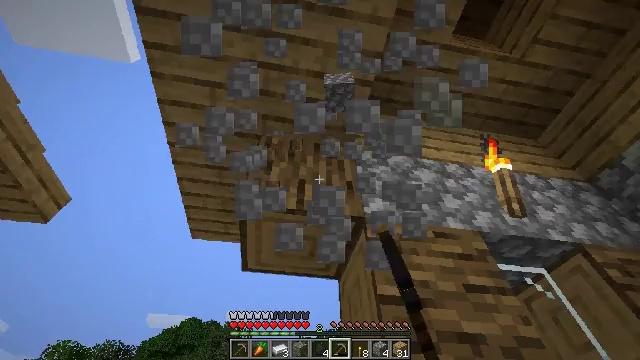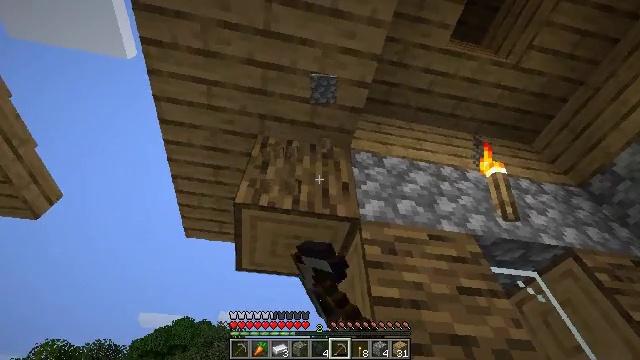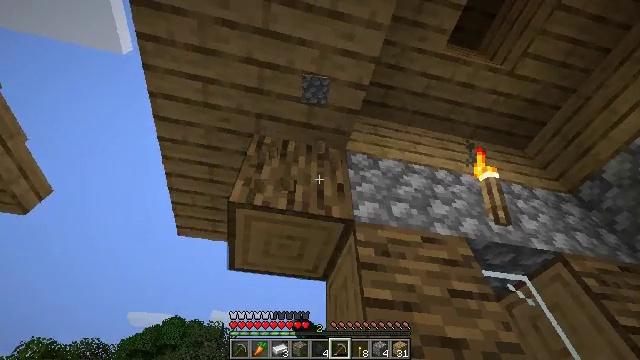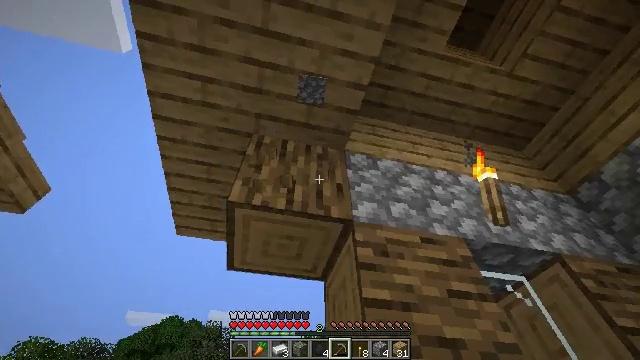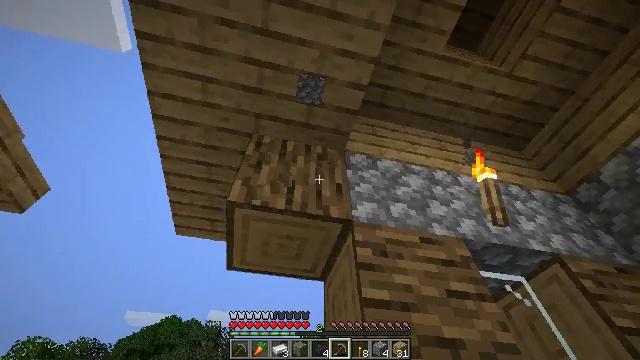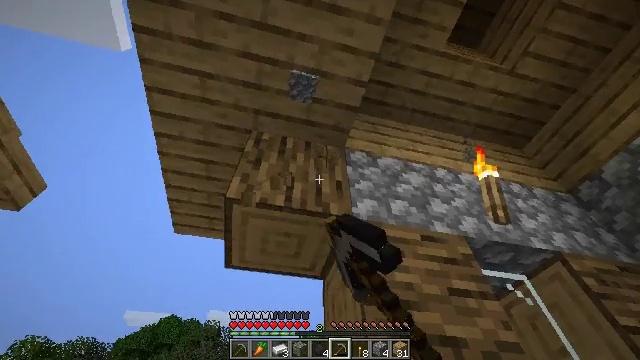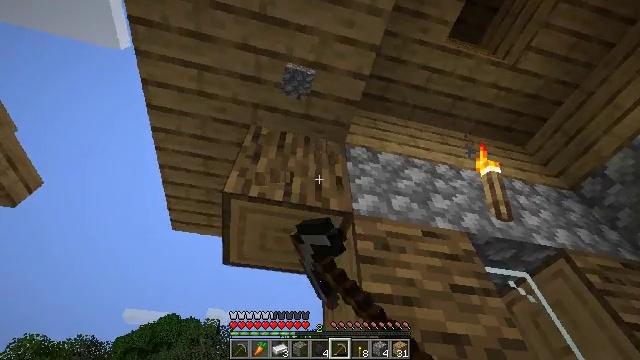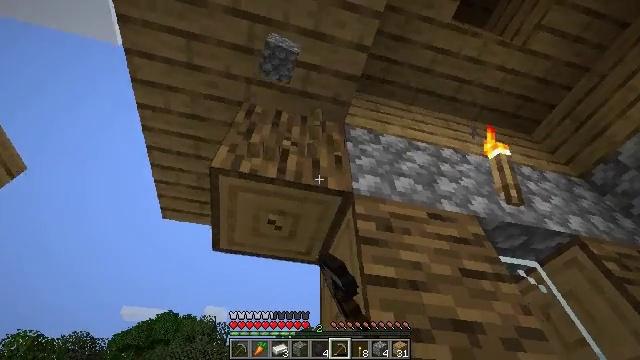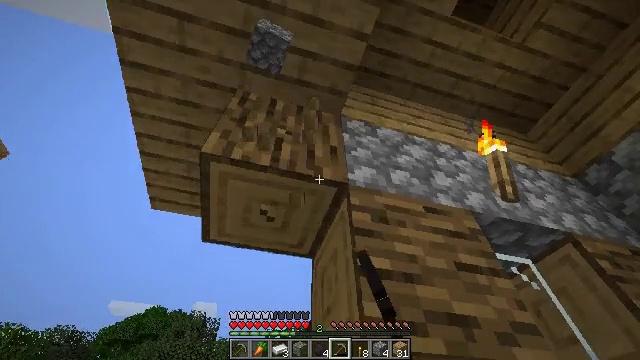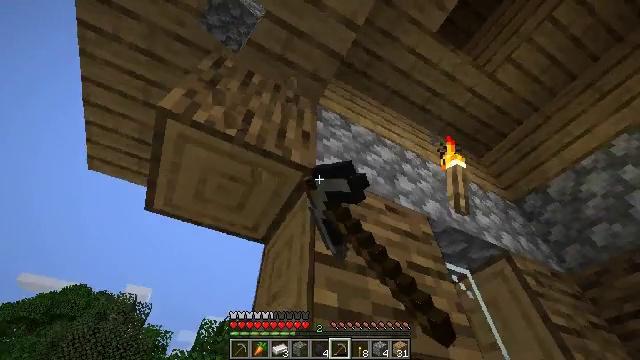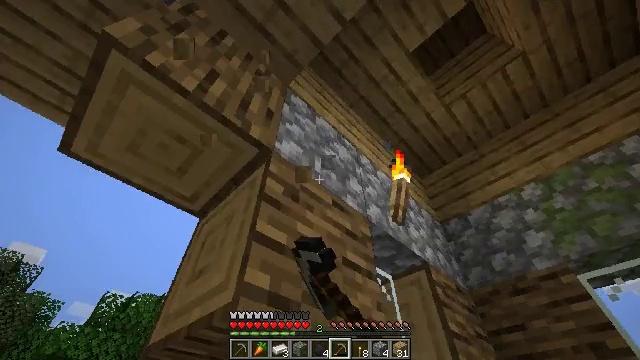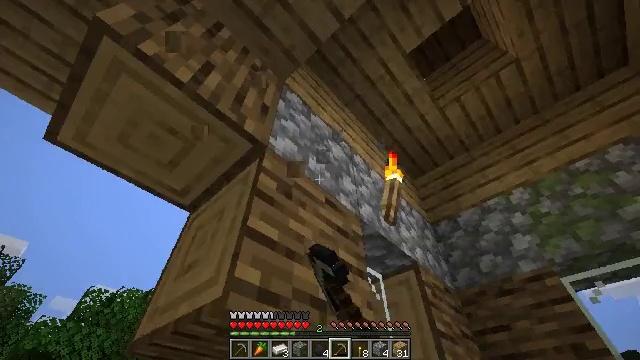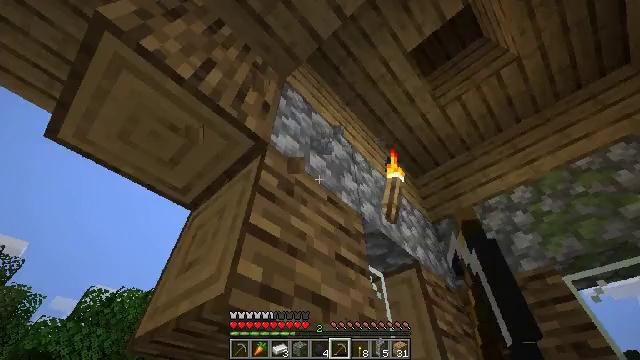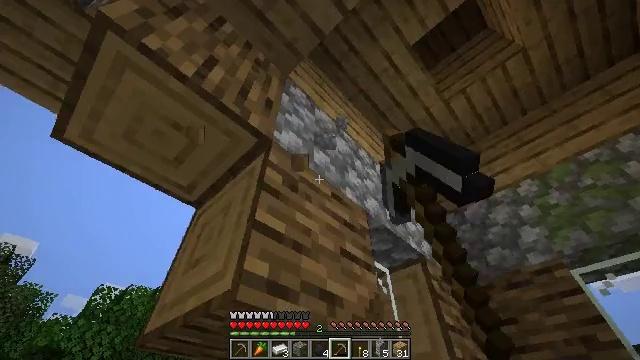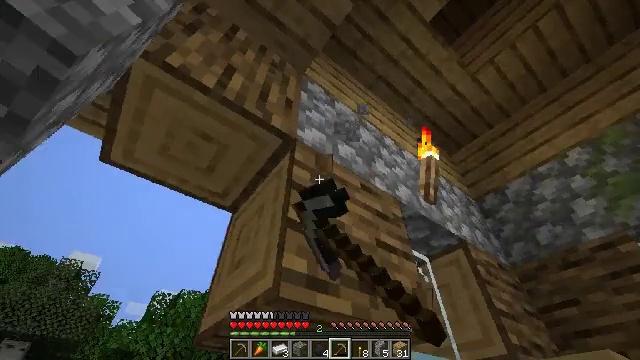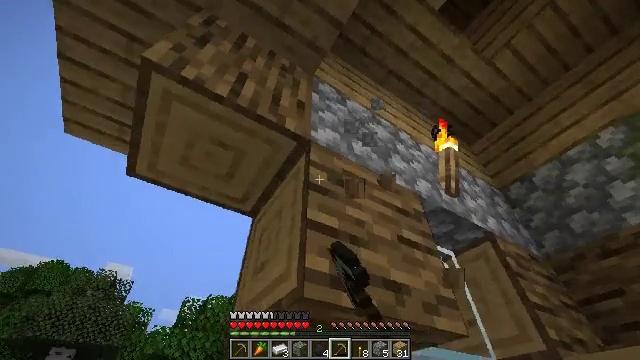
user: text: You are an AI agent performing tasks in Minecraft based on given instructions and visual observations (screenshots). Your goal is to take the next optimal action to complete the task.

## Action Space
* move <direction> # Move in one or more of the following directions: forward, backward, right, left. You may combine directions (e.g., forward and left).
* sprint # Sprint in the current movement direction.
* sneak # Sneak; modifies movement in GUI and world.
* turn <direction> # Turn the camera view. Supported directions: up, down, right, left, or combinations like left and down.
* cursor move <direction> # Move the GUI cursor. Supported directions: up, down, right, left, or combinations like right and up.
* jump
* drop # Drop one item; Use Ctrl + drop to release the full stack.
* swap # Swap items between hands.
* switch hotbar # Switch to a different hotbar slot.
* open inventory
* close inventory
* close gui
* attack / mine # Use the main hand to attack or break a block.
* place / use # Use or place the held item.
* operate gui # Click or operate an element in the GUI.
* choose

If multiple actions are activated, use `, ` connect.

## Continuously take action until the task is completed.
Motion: motion action
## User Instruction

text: Mine the oak log.
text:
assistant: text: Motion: turn right, attack / mine
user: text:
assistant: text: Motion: turn right, attack / mine
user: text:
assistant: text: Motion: attack / mine
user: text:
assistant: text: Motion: attack / mine
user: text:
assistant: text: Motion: move forward, attack / mine
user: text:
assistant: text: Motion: move forward, attack / mine
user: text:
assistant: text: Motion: move forward, attack / mine
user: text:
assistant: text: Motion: turn right, attack / mine
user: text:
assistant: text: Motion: turn right, attack / mine
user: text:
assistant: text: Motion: turn right and down, attack / mine
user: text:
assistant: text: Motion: turn right, attack / mine
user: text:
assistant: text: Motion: attack / mine
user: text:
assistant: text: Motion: turn left, attack / mine
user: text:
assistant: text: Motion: turn left and down, attack / mine
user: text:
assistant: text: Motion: turn left, attack / mine
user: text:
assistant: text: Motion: turn left, attack / mine
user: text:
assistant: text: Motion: turn left and up, attack / mine
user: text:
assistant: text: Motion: turn left and up, attack / mine
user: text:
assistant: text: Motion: turn left and up, attack / mine
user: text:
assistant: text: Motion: turn left and up, attack / mine
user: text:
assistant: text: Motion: turn left, attack / mine
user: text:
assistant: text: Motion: attack / mine
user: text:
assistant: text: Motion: attack / mine
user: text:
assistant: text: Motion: attack / mine
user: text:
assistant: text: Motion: attack / mine
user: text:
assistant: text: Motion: attack / mine
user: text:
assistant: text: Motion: attack / mine
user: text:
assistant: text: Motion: attack / mine
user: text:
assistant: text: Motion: attack / mine
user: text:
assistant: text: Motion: attack / mine